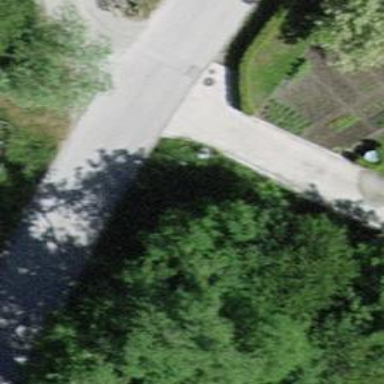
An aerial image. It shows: Culvert tunnel.